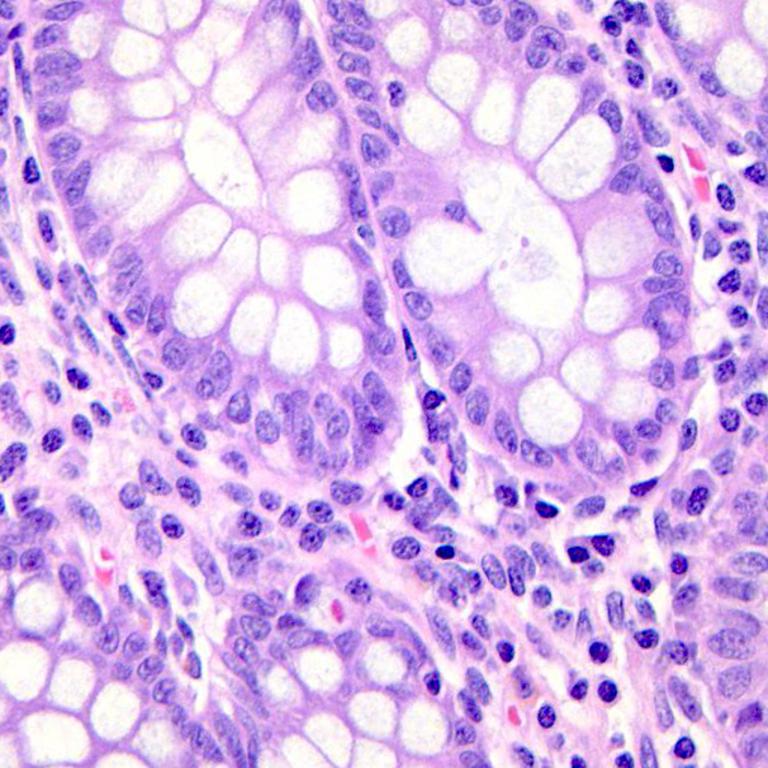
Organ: colon
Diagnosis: benign